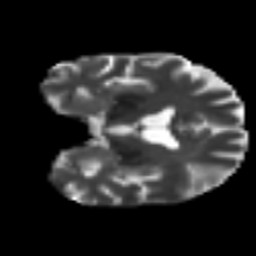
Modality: T2w
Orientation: coronal
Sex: male
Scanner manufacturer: ge
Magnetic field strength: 3 T
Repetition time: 7 s
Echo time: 0.08 s